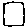
Label: square